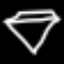
Label: diamond